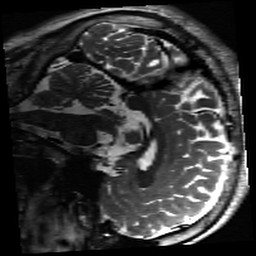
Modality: inplaneT2
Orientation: sagittal